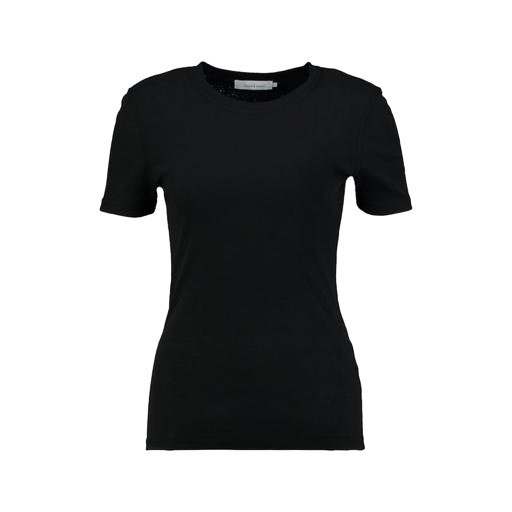
black fitted t-shirt, black fitted t shirt, black fitted tee, white background